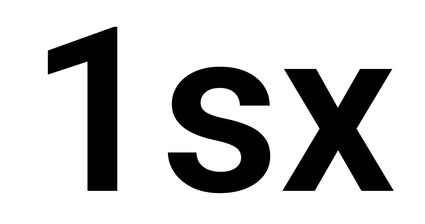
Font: Roboto_SemiBold